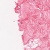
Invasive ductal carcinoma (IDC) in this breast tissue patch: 0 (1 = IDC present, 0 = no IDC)